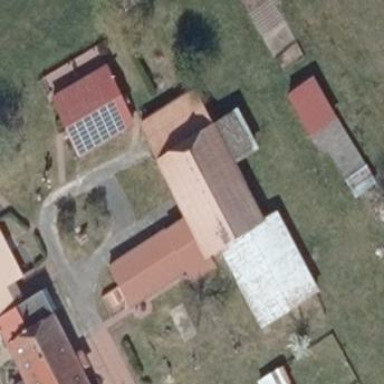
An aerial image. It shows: Barn with half-hipped metal roof.